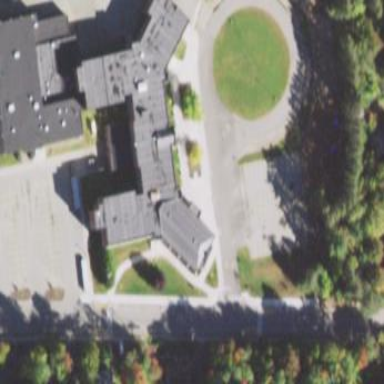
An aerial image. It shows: School building.